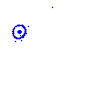
Particle: proton